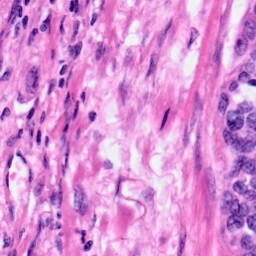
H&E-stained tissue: Pancreatic